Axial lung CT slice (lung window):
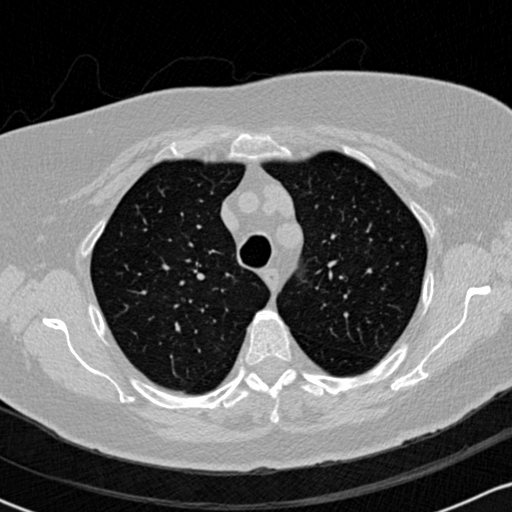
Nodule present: no